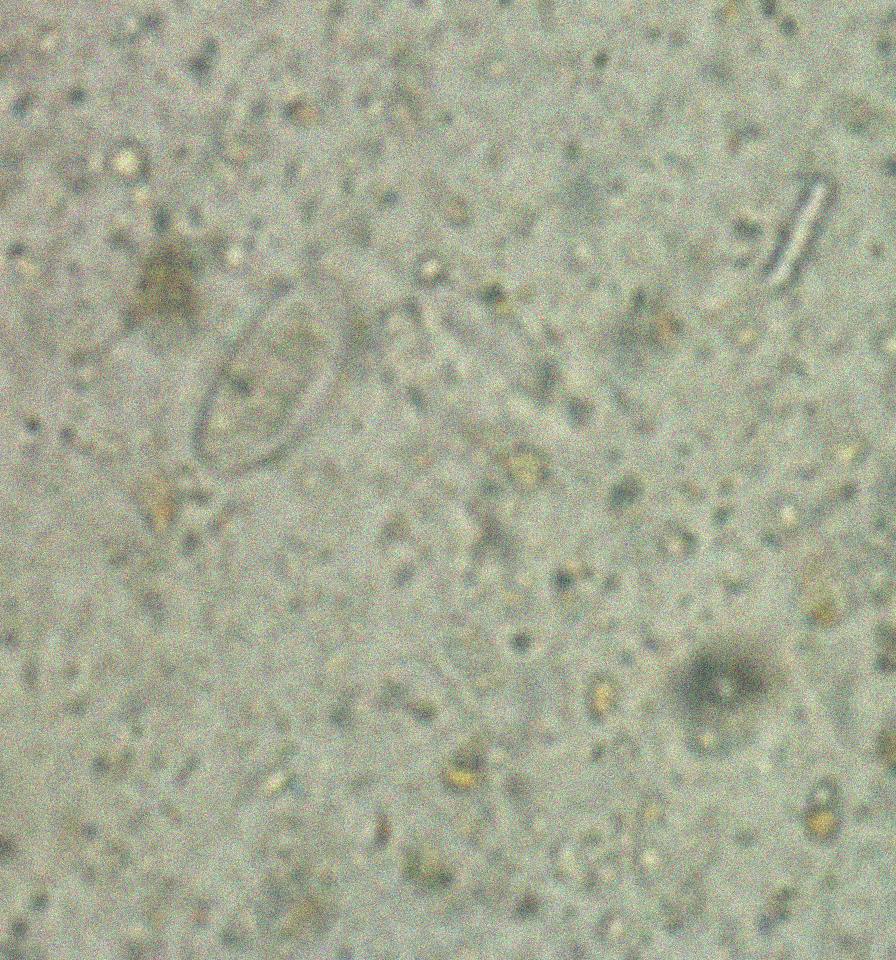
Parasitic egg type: Enterobius vermicularis